Question: How can we create image like below with PHP and store their coordinate in MYSQL database.

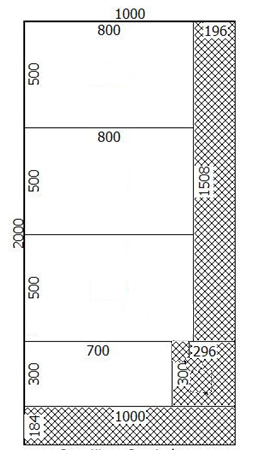
Answer: Look at OpenGIS extension (<URL> extension.
<URL> might be useful too.
Many database management systems support it.